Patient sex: M
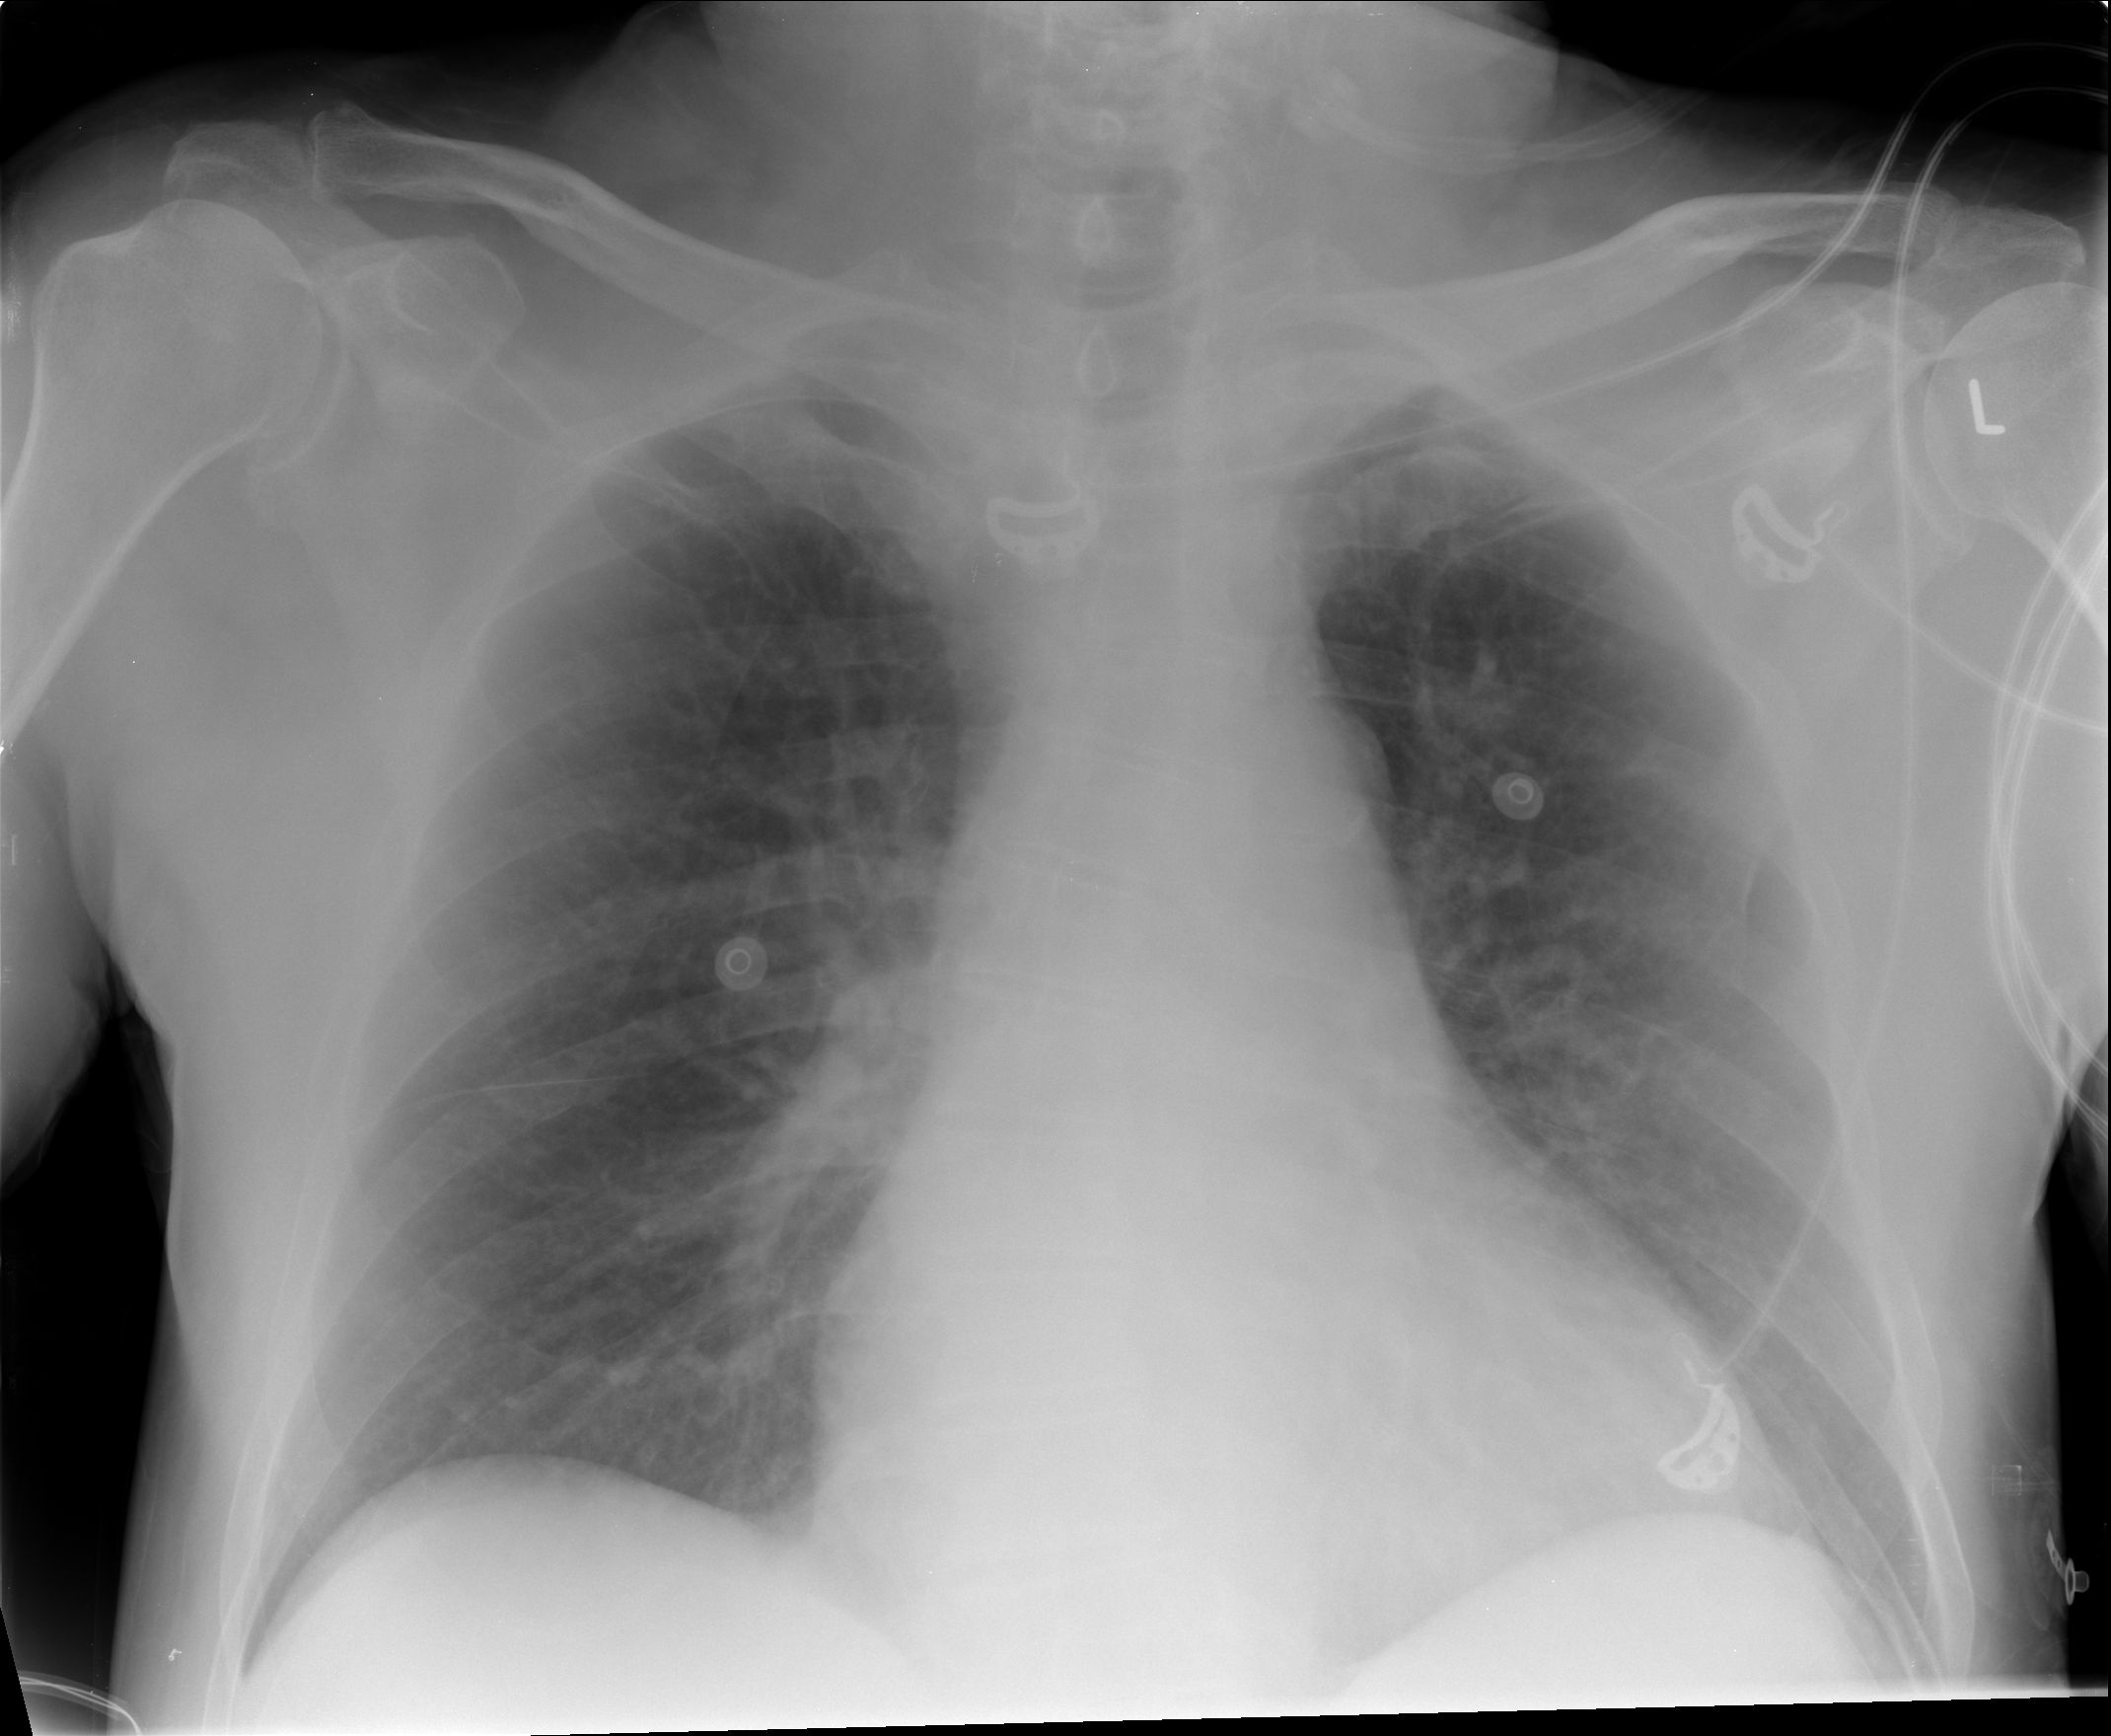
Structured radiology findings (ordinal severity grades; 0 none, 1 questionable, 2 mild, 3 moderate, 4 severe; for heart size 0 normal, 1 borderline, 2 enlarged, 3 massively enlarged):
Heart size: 2
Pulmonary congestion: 1
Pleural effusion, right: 0
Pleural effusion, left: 0
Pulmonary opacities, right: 0
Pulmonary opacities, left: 0
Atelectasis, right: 0
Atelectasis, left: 0